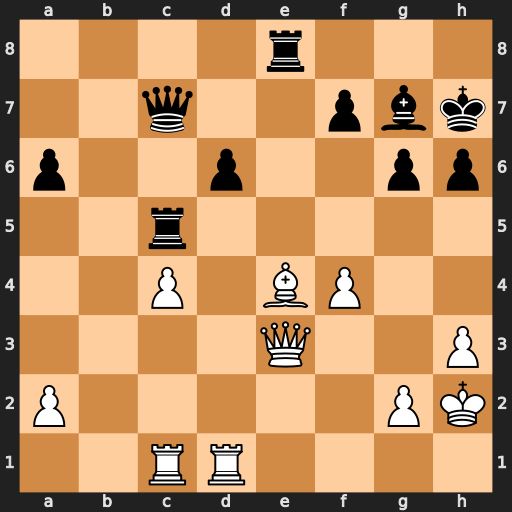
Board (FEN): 4r3/2q2pbk/p2p2pp/2r5/2P1BP2/4Q2P/P5PK/2RR4
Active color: w
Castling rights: -
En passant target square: -
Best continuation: Bxg6+ fxg6 Qxe8